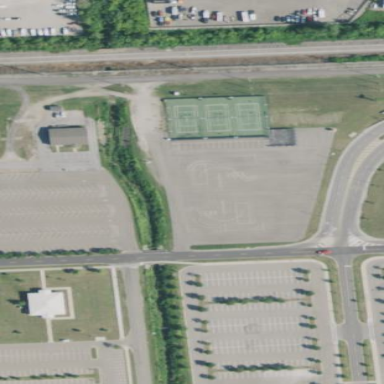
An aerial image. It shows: Parking area.